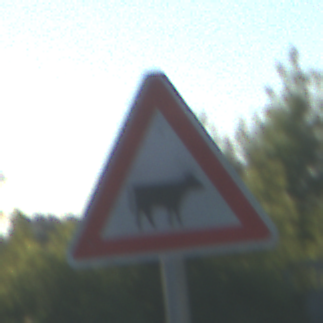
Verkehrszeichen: ViehtriebLinks
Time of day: MorningAfternoon
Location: Outdoor (Nature)
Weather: Clear
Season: NotSpecified
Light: Natural